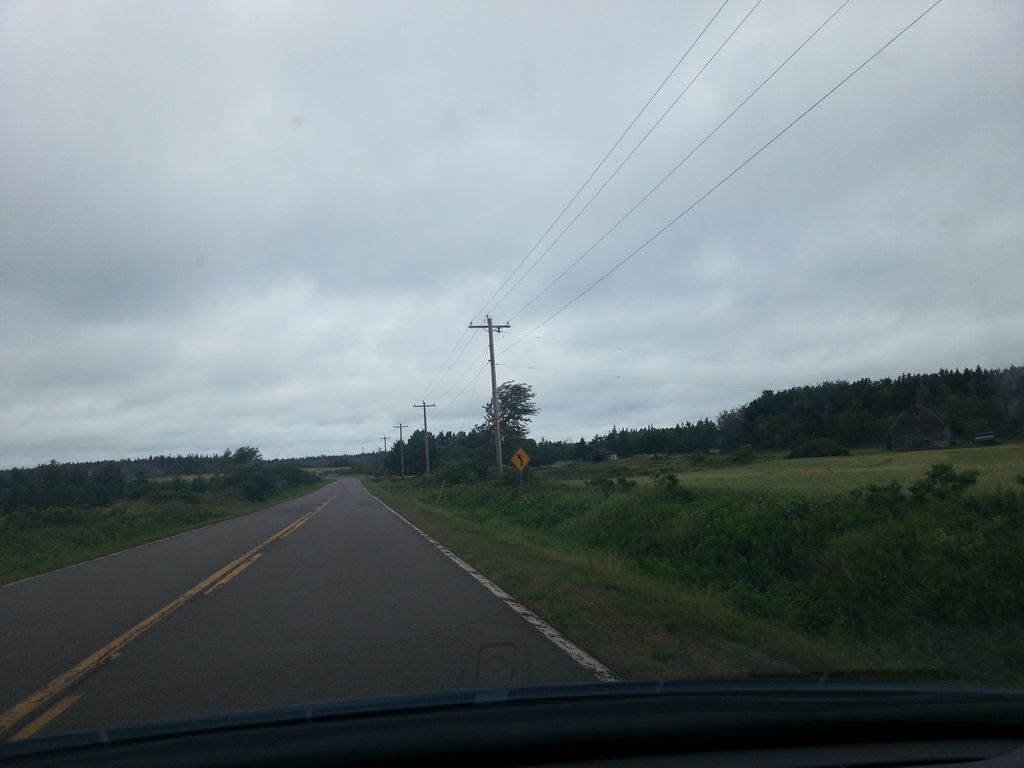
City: charlottetown